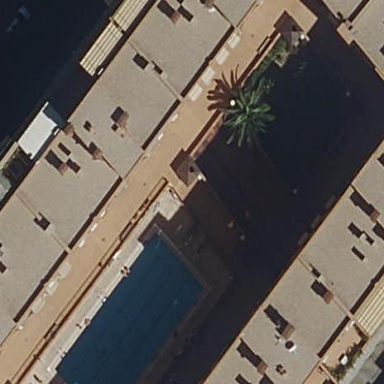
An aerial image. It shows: Swimming pool located in leisure land.